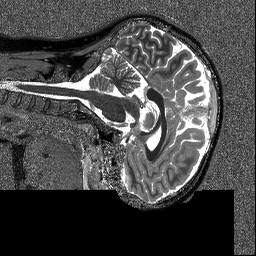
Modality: T1map
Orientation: sagittal
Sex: female